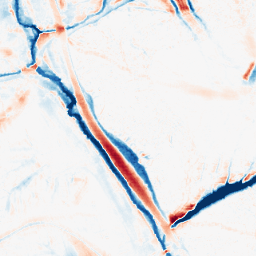
Category: morphological
Decomposition family: morphological_ellipse
Decomposition parameters: operation: average
width: 20
height: 30
Upsampling method: sinc_blackman
Upsampling parameters: scale: 2
kernel_size: 4
Upsampling scale: 2